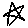
Label: star